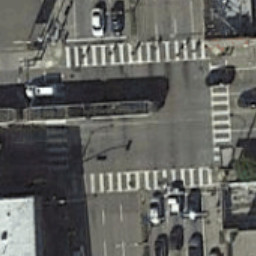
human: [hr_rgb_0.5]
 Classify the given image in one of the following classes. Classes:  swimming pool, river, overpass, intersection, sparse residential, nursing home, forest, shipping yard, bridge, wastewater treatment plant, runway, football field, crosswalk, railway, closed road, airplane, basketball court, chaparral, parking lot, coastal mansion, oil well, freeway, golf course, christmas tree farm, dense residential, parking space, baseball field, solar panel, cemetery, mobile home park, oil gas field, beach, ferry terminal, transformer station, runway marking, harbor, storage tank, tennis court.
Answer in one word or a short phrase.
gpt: crosswalk